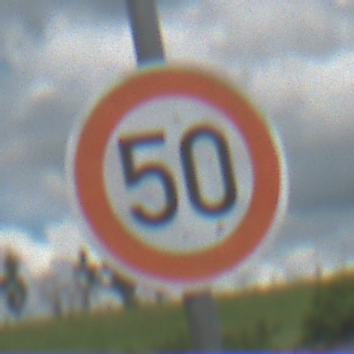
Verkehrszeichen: Geschwindigkeit50
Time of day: Midday
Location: Outdoor (Nature)
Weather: PartlyCloudy
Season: NotSpecified
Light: Natural